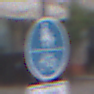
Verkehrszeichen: GemeinsamerGehUndRadweg
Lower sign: BesondereFahrzeugeUndTransportgueter7
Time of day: MorningAfternoon
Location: Outdoor (Urban)
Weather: PartlyCloudy
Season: NotSpecified
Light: Natural